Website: ulta-beauty
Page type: billing-address
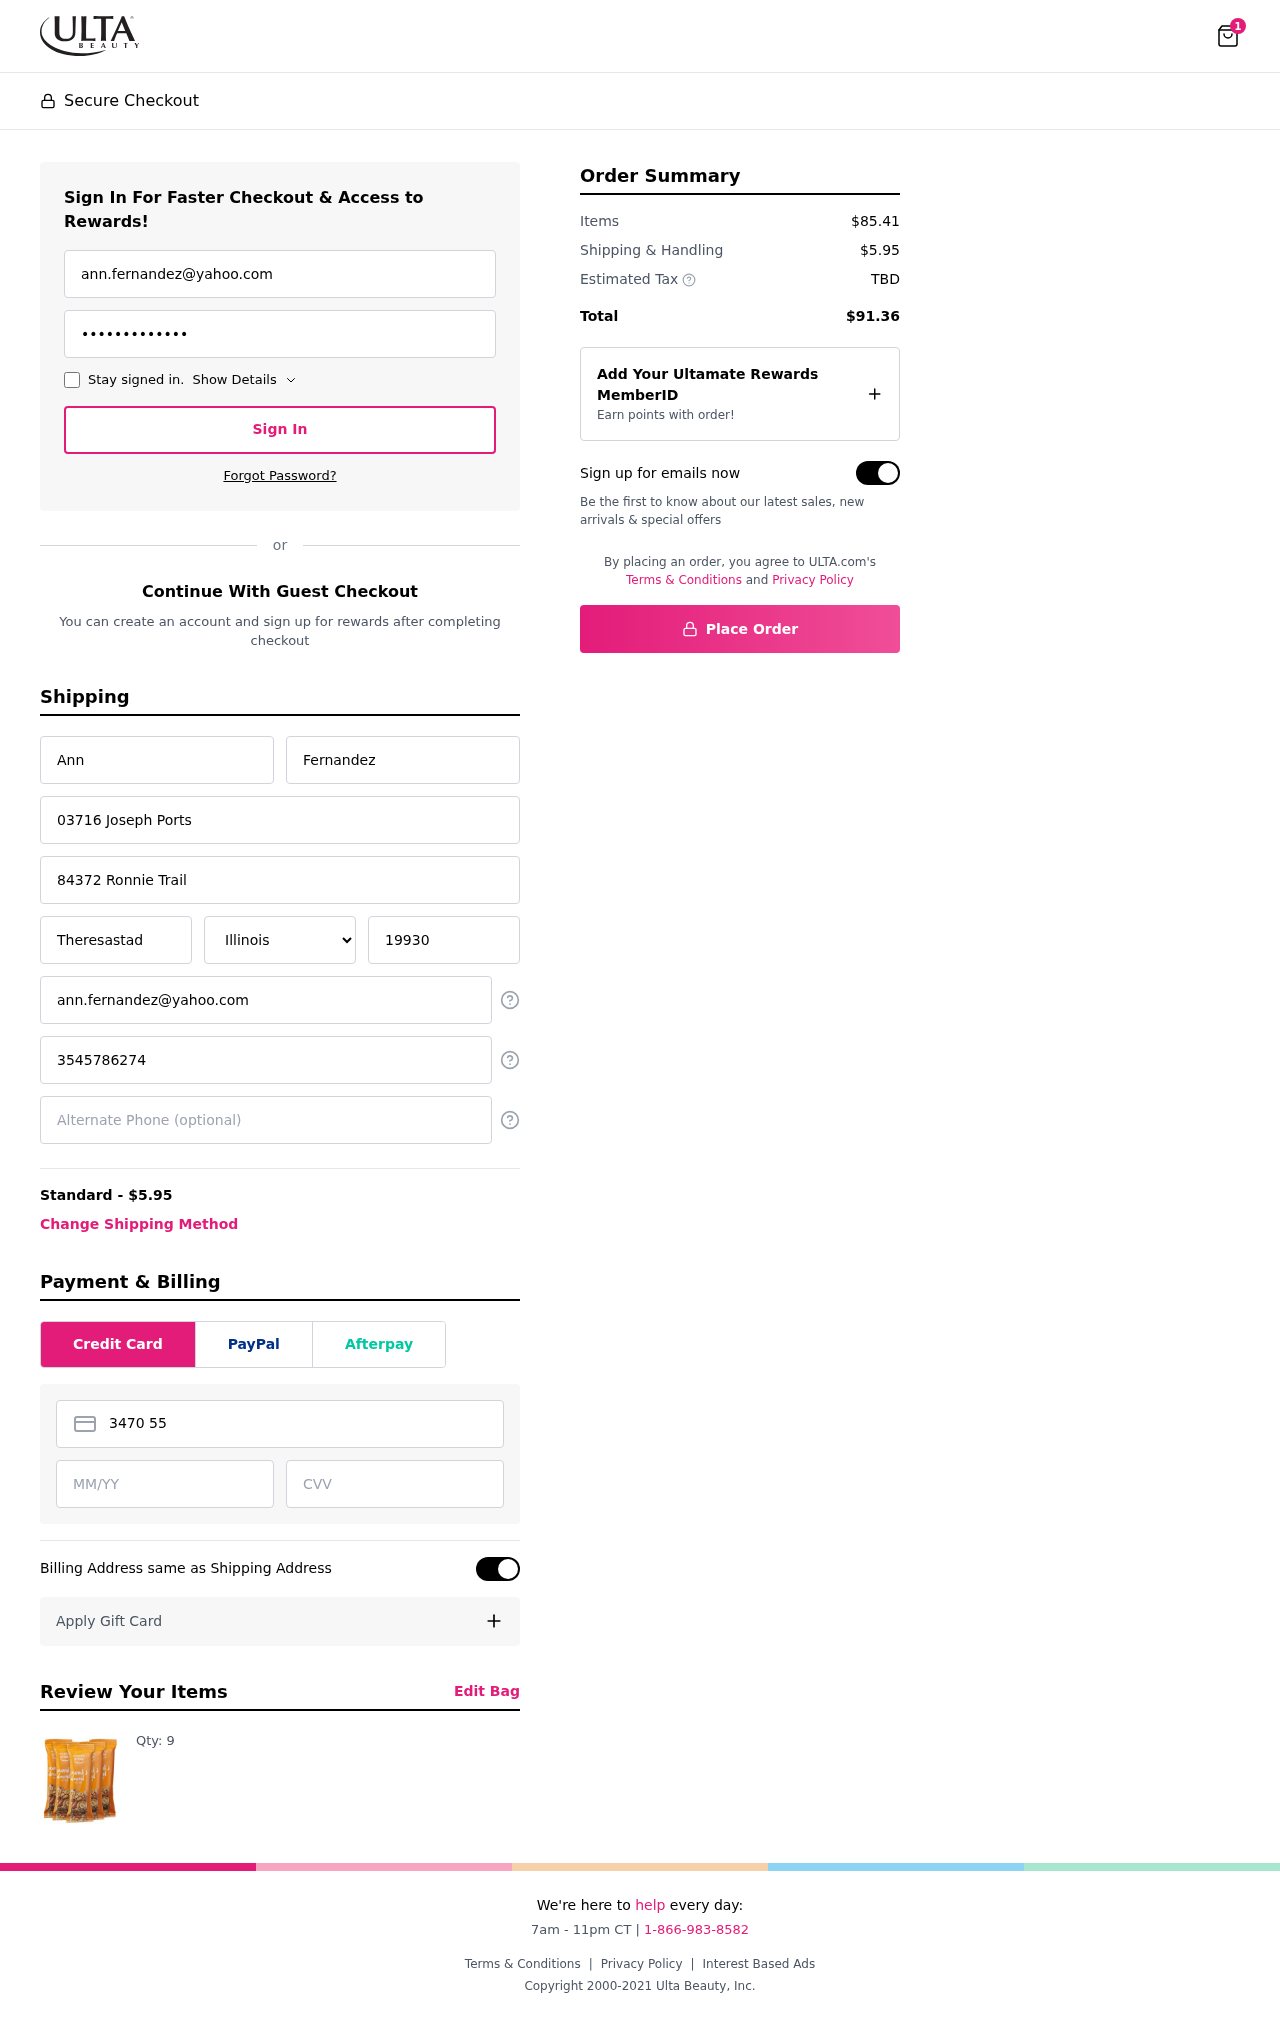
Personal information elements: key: PII_STATE
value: Illinois
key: PII_EMAIL
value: ann.fernandez@yahoo.com
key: PII_FIRSTNAME
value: Ann
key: PII_LASTNAME
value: Fernandez
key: PII_STREET
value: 03716 Joseph Ports
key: PII_STREET2
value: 84372 Ronnie Trail
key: PII_CITY
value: Theresastad
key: PII_POSTCODE
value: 19930
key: PII_PHONE
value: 3545786274
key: PII_CARD_NUMBER
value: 3470 5547 5924 524
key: PII_CARD_EXPIRY
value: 09/28
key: PII_CARD_CVV
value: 0584
Product elements: key: PRODUCT1_QUANTITY
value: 9
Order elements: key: ORDER_NUM_ITEMS
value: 1
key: ORDER_SHIPPING_COST
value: $5.95
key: ORDER_SUBTOTAL
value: $85.41
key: ORDER_TOTAL
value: $91.36